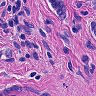
Metastatic tissue present: yes